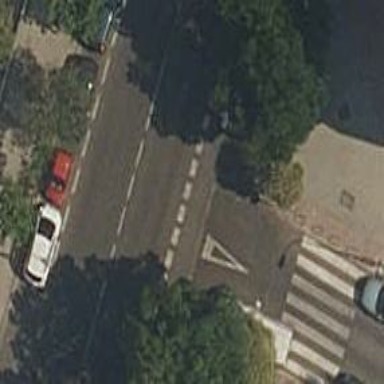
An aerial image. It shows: Stop road.